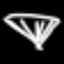
Label: diamond